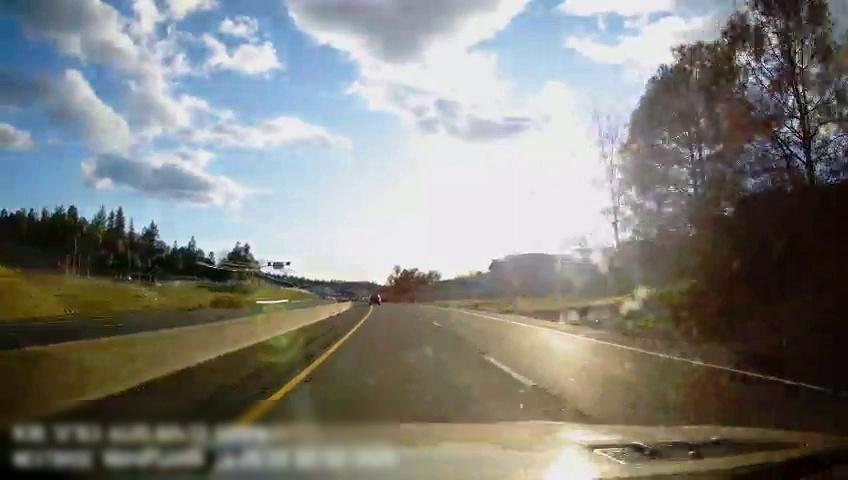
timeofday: Day
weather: Sunny
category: Drivable Space
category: Drivable Space
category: Vehicles | SUV
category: Lanes | Current Lane
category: Lanes | Alternate Lane
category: Lanes | Current Lane